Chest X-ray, PA view. Patient: 45 years old, sex F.
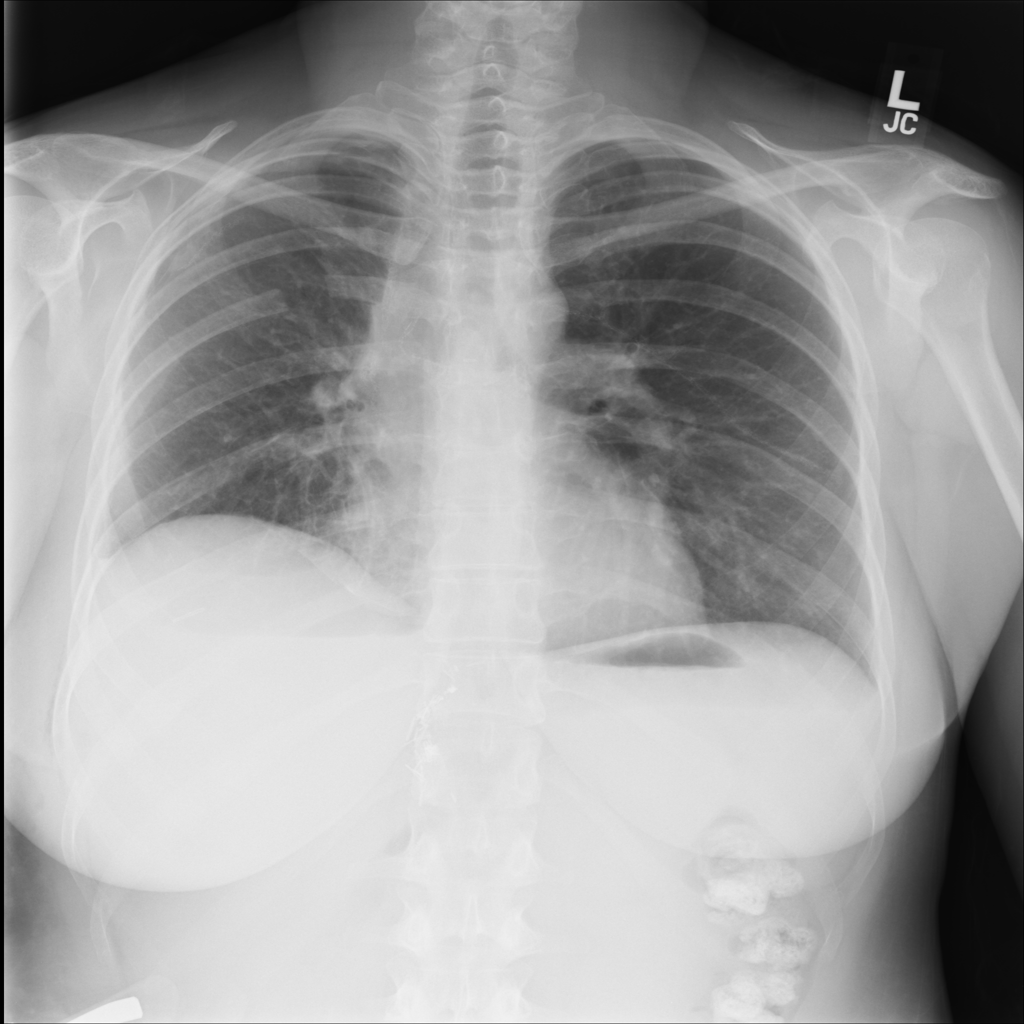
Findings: No Finding